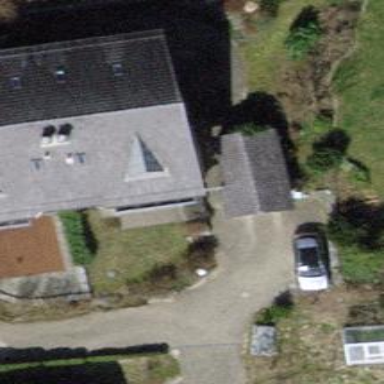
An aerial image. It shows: Semi-detached house with gabled roof.